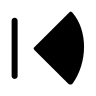
Cursor type: resize_w
OS/theme: linux-bibata
Variant: black